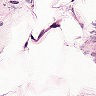
Metastatic tissue present: no